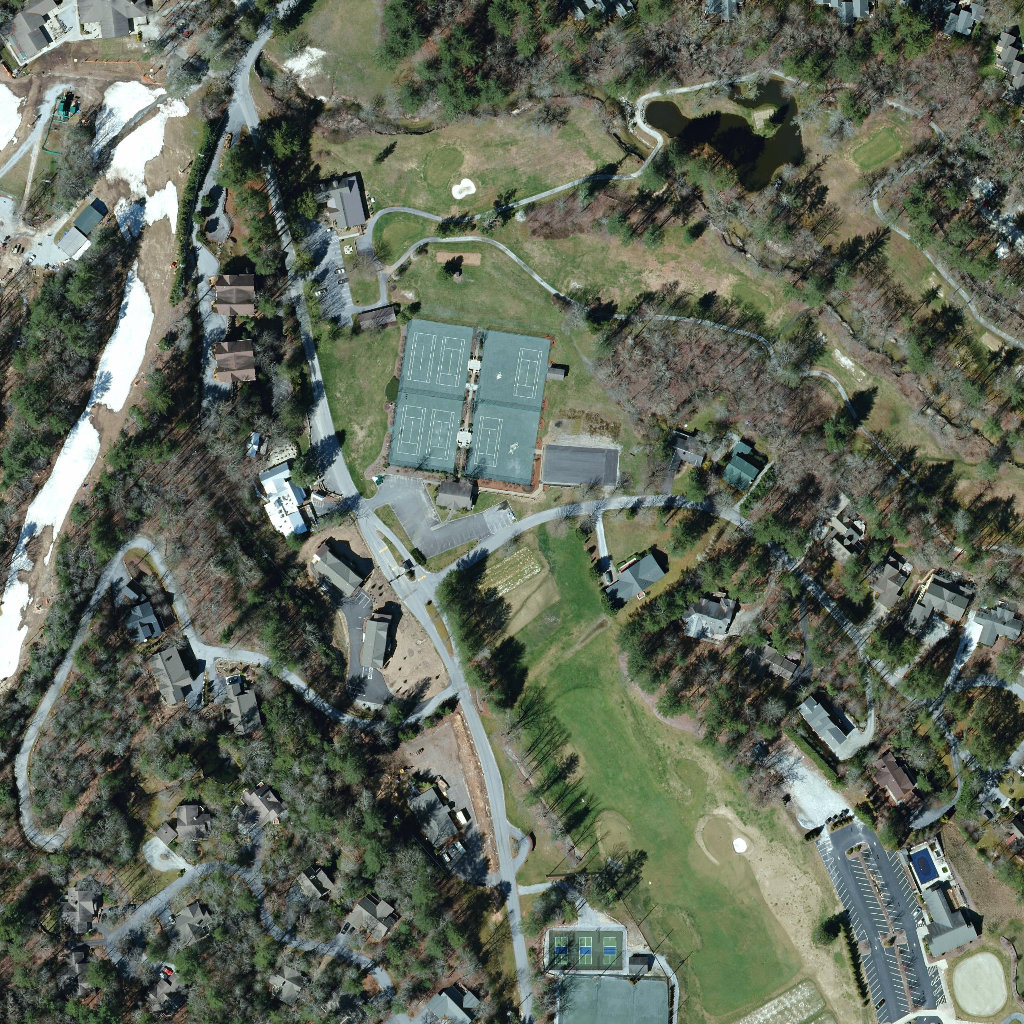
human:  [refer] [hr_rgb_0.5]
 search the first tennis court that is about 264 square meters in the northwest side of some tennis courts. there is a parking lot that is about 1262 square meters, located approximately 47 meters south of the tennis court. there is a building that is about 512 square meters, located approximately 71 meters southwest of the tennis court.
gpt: <box>[[39, 32, 42, 37, 0]]</box>